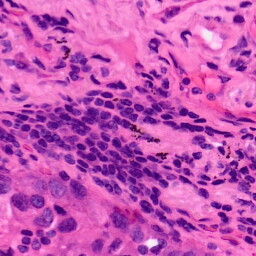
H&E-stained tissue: Lung